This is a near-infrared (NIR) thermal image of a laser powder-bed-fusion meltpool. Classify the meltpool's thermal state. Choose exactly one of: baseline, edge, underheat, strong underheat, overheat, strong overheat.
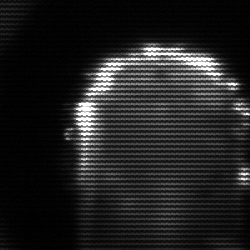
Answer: baseline